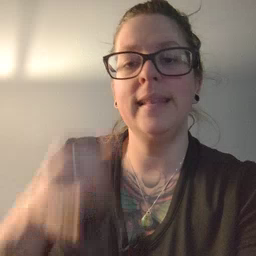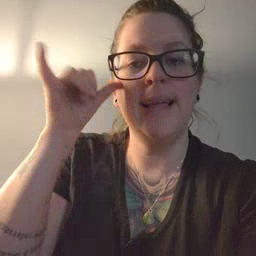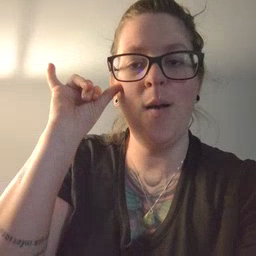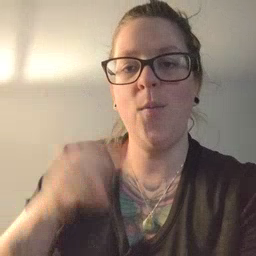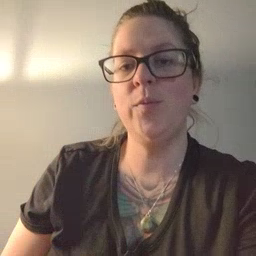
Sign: cow